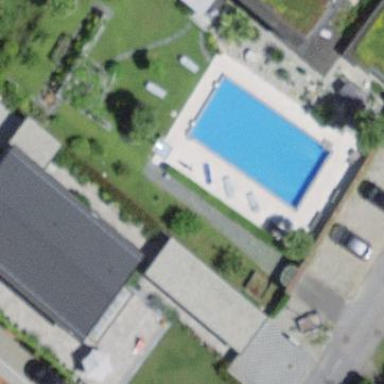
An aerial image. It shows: Swimming pool located in leisure land.